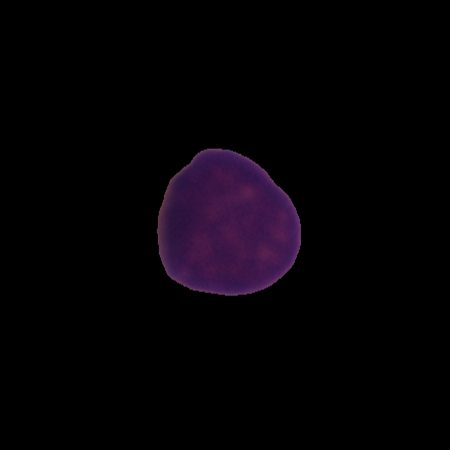
Label: healthy